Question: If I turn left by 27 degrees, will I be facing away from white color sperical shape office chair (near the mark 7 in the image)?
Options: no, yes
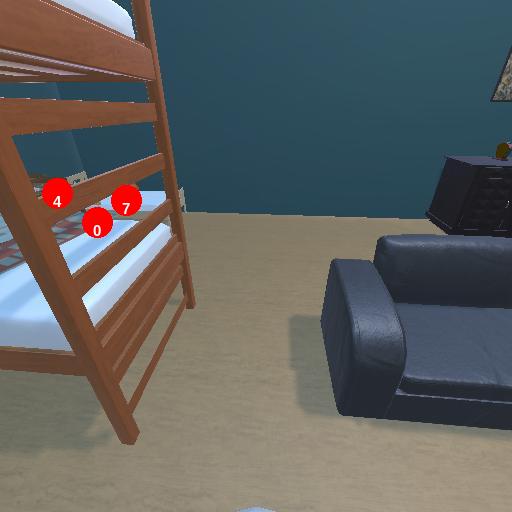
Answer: no